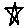
Label: star